Interaction volume radius: 10 \u00c5
Interaction volume height: 20 \u00c5
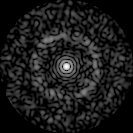
Disorder parameter: 0.8128